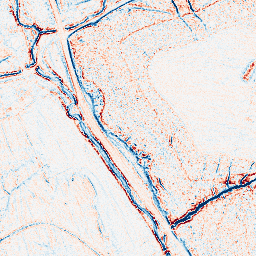
Category: edge_preserving
Decomposition family: anisotropic_diffusion
Decomposition parameters: iterations: 5
kappa: 30
gamma: 0.15
Upsampling method: bicubic
Upsampling parameters: scale: 4
Upsampling scale: 4